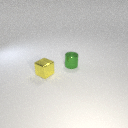
small green metal cylinder to the right of small yellow metal cube